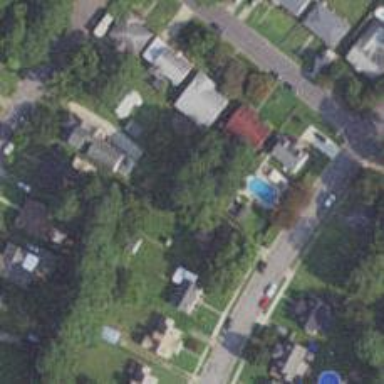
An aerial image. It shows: Neighborhood.